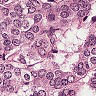
Metastatic tissue present: yes